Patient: sex M, age 38
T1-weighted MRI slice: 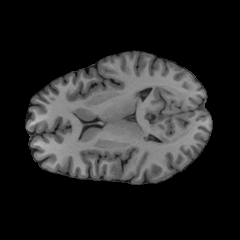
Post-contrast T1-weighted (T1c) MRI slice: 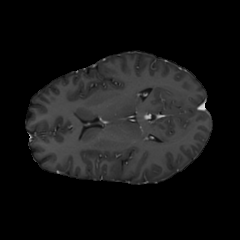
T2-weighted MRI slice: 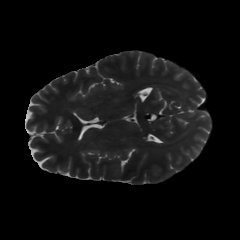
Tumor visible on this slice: yes
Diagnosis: Astrocytoma, IDH-mutant
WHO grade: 2